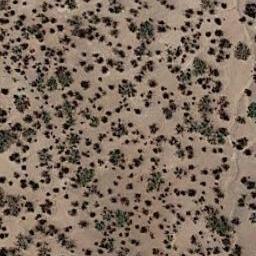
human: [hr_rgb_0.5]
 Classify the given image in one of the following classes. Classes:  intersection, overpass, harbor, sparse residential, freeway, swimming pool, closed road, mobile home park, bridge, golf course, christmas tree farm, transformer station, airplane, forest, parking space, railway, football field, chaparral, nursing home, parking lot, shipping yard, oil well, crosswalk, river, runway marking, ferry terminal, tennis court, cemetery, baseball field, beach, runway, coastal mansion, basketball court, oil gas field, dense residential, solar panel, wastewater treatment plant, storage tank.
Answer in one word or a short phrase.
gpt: chaparral